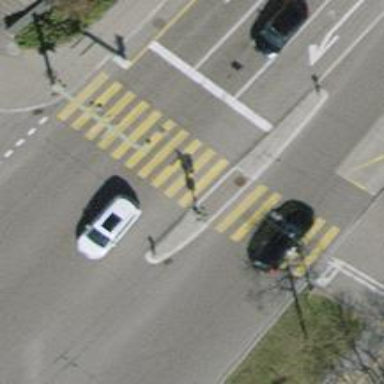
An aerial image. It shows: Crossing with traffic signals and zebra marking on the road. There is island at the crossing.